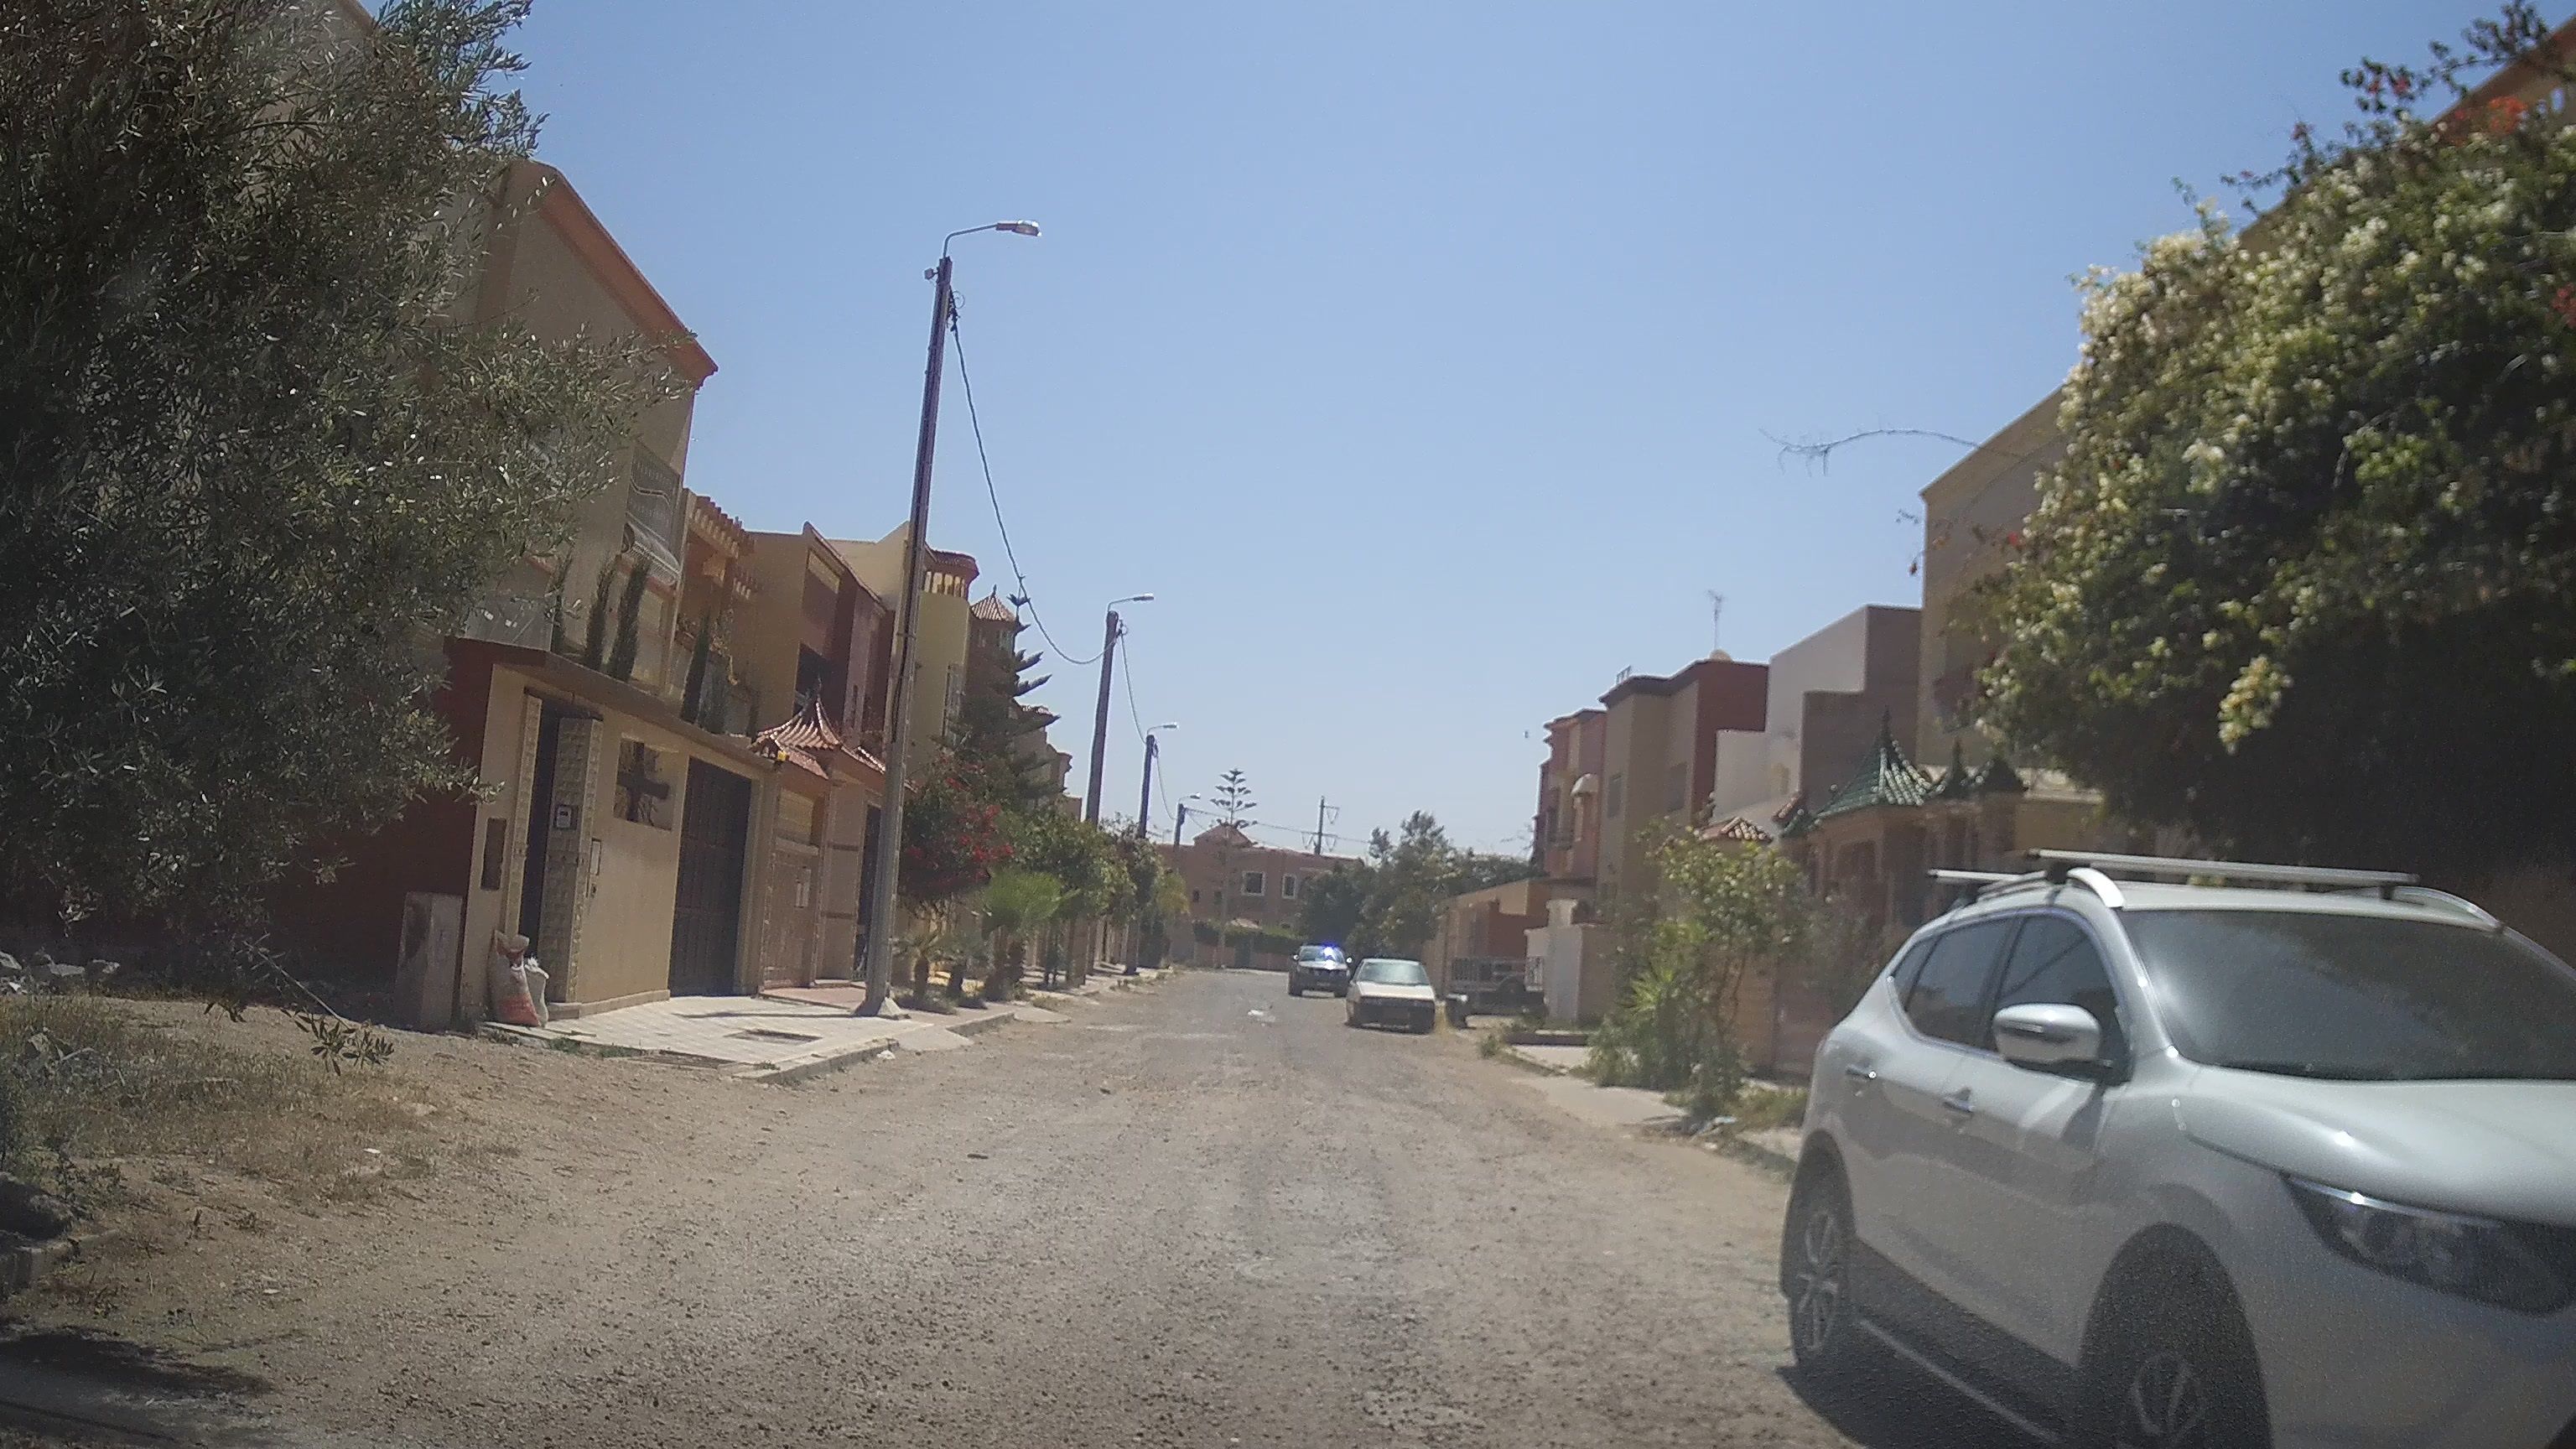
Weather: clear
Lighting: day
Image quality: good
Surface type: walking surface
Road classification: residential, track
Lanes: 2.0
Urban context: urban centre
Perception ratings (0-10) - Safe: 5.39, Lively: 8.23, Beautiful: 1.71, Boring: 7.55, Depressing: 6.03, Wealthy: 4.86